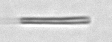
Label: fiber